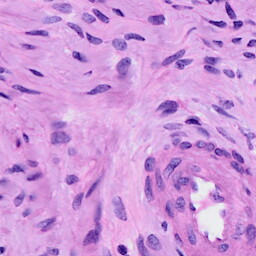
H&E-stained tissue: Cervix